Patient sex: M
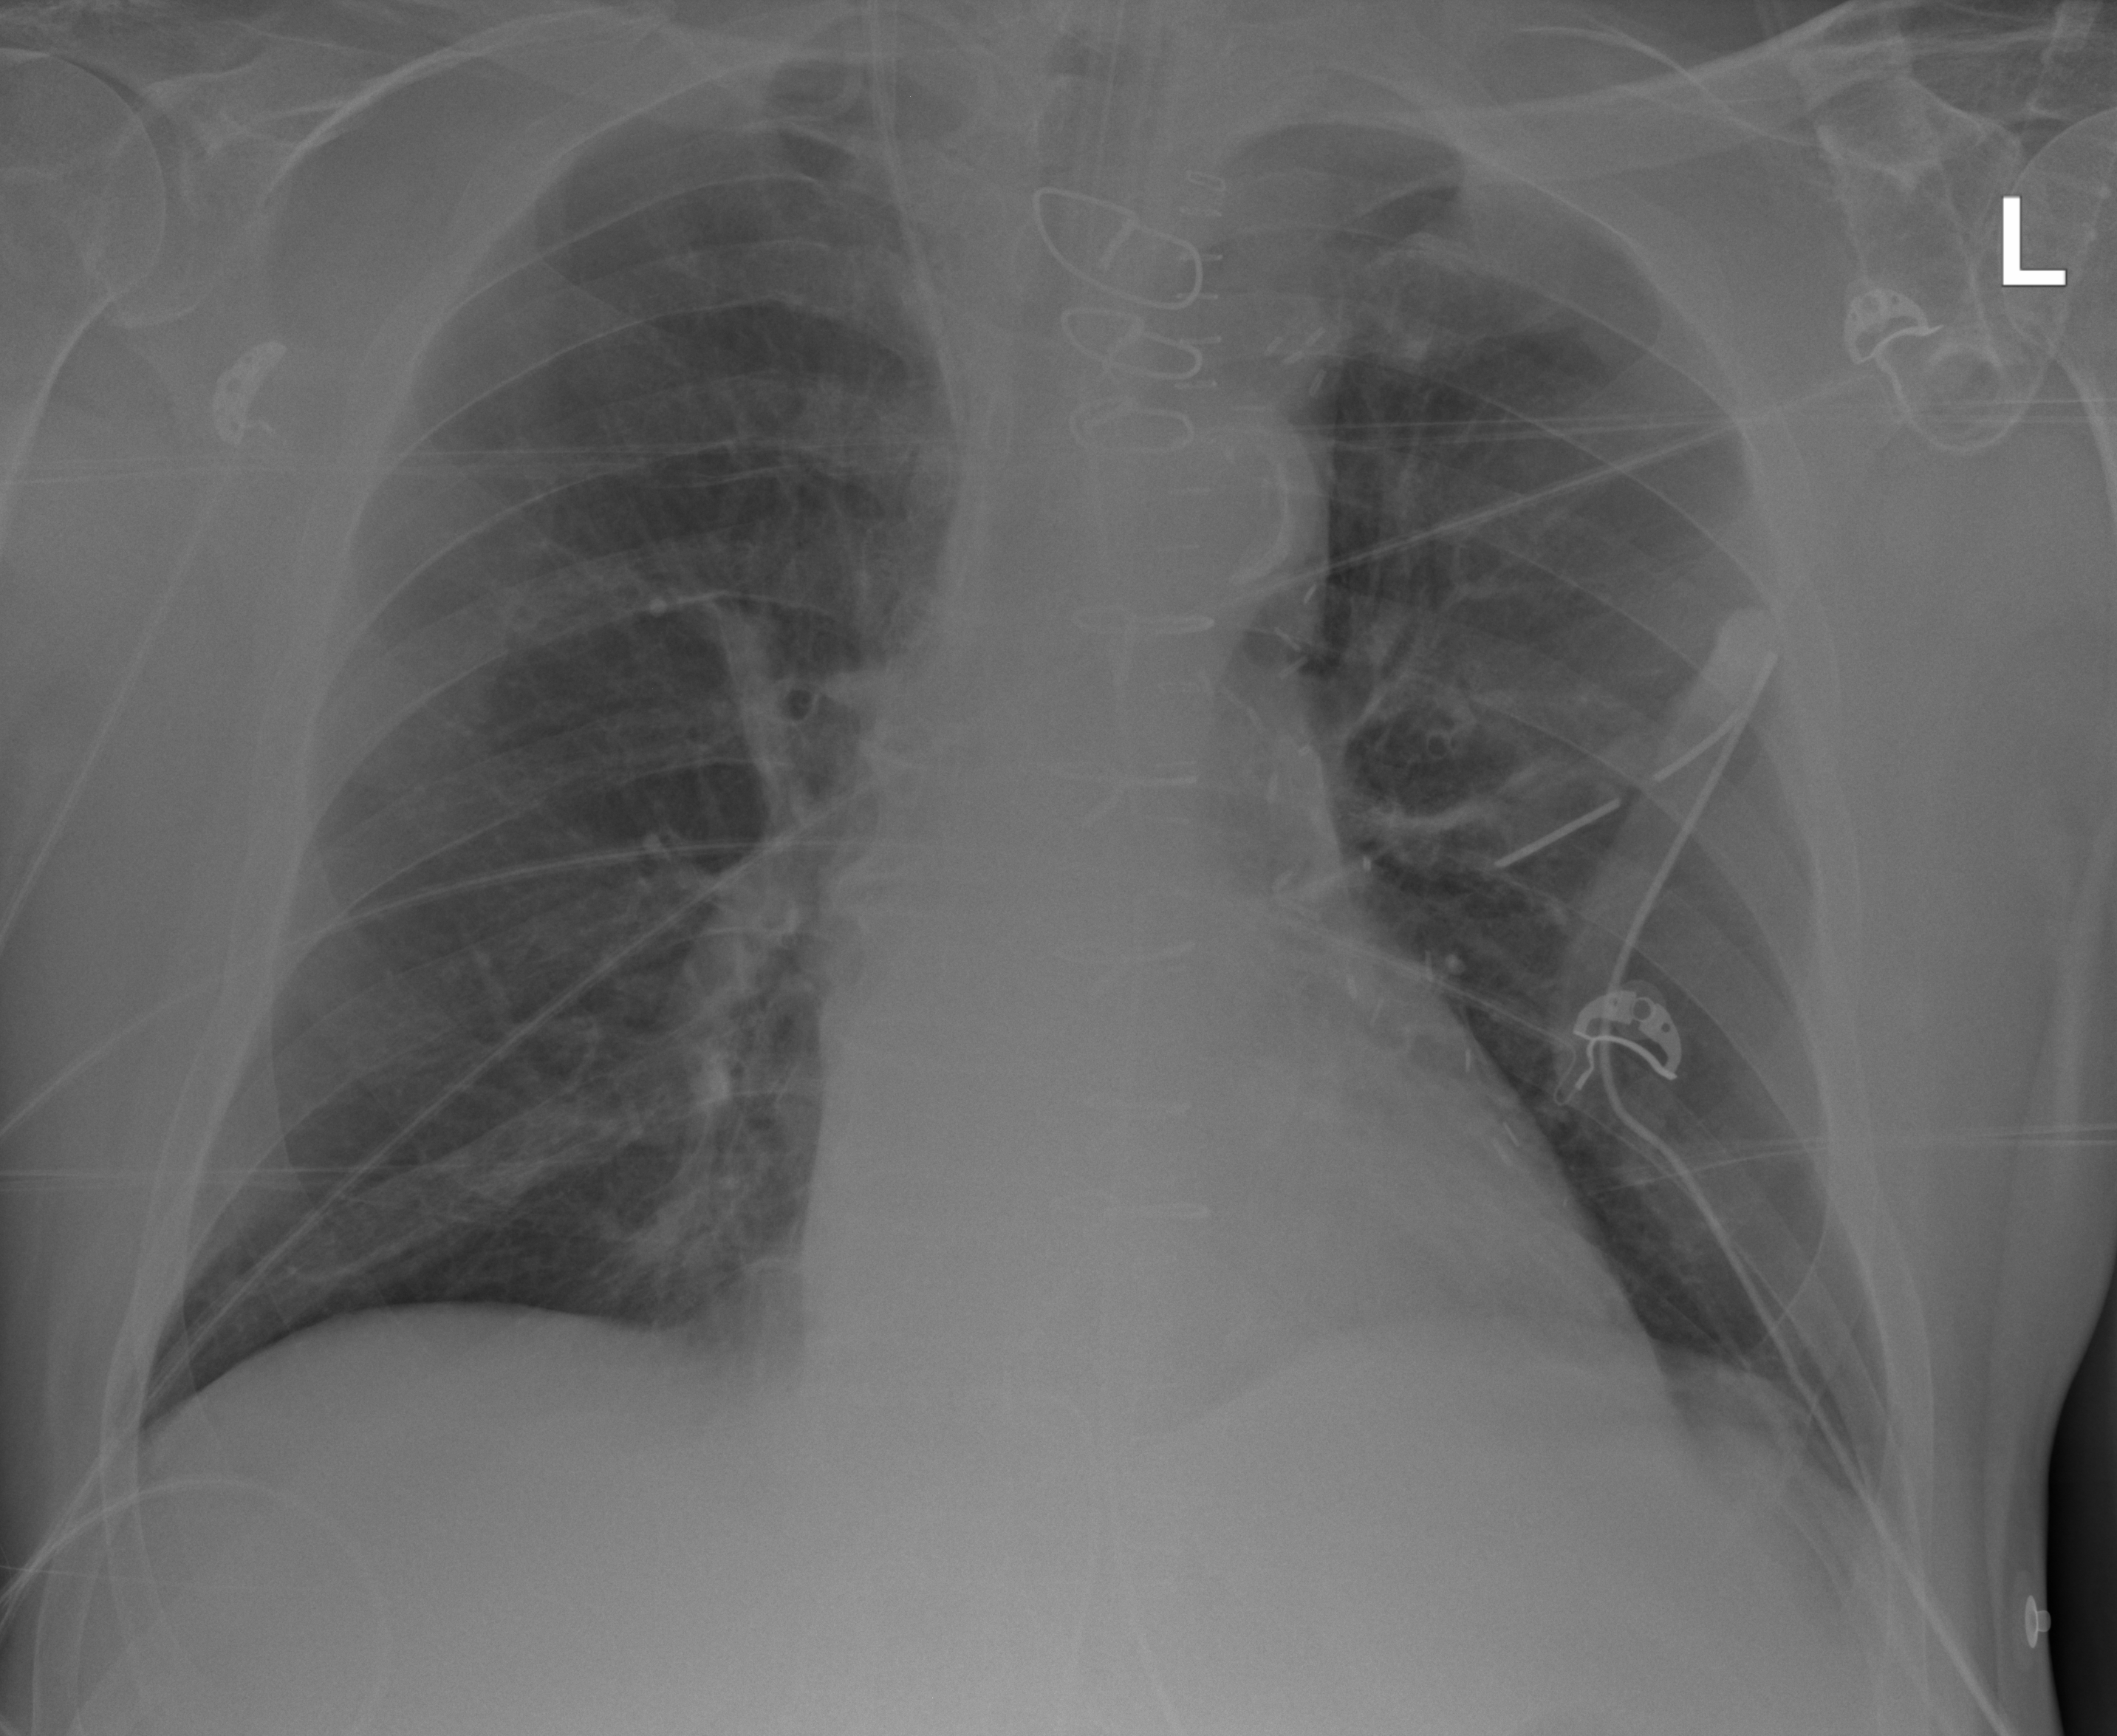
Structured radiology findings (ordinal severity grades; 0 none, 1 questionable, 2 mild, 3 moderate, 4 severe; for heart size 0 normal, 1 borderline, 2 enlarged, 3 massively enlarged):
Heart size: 1
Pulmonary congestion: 0
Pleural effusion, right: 0
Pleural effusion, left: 0
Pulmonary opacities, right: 0
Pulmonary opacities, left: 0
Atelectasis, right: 0
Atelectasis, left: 0